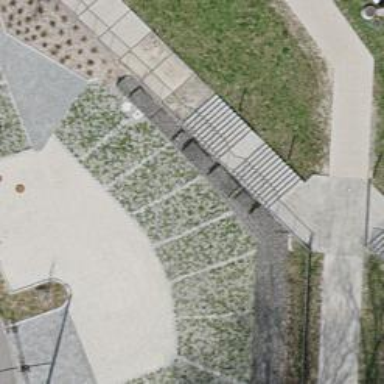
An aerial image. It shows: Footway made of paving stones.